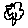
Label: tree